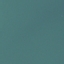
Land use / land cover: SeaLake